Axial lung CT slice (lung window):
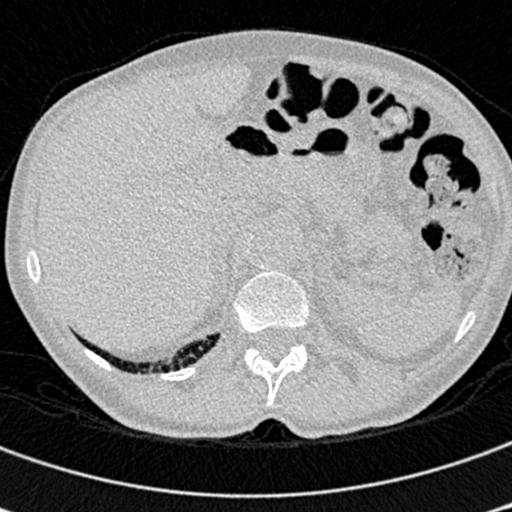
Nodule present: no